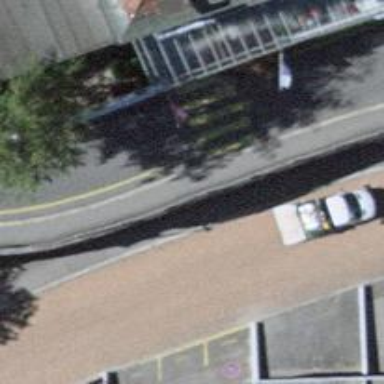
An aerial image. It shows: Zebra crossing on footway.